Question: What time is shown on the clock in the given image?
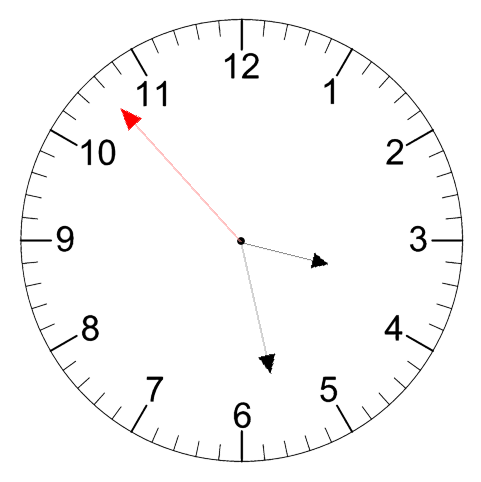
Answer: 03:27:53